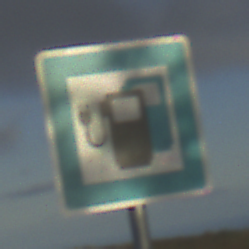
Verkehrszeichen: LadestationFuerElektrofahrzeuge
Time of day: SunriseSunset
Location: Outdoor (Nature)
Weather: PartlyCloudy
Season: NotSpecified
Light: Natural